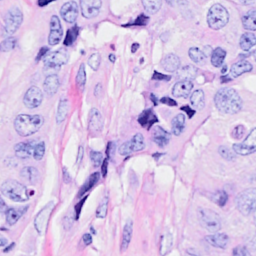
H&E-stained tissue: Breast